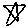
Label: star